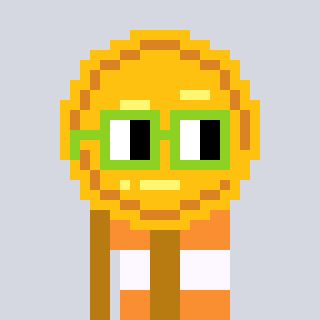
a pixel art character with square light green glasses, a medal-shaped head and a gold-colored body on a cool background